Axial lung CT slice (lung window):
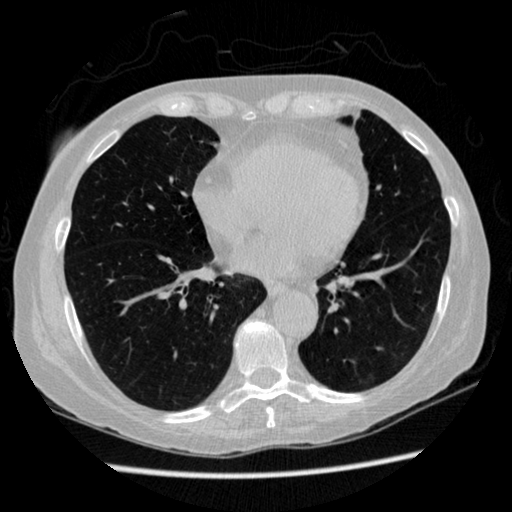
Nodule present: no